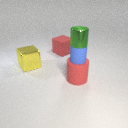
large red rubber cube behind large red rubber cylinder